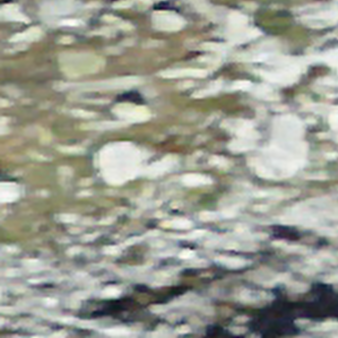
Label: other